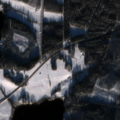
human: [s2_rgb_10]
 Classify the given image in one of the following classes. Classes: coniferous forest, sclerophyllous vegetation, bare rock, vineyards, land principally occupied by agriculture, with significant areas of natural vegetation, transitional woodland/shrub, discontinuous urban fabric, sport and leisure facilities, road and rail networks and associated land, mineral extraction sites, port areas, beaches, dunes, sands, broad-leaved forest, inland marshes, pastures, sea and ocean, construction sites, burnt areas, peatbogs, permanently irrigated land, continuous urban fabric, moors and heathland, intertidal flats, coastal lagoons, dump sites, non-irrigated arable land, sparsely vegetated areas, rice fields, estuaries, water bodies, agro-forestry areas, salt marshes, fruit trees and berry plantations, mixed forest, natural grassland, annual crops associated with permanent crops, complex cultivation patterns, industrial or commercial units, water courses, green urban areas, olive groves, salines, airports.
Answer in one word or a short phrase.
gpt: land principally occupied by agriculture, with significant areas of natural vegetation, broad-leaved forest, coniferous forest, mixed forest, water bodies